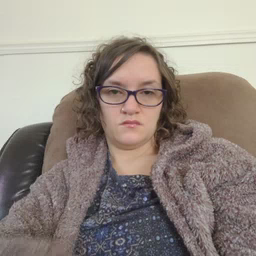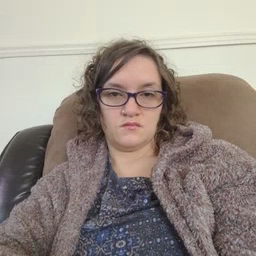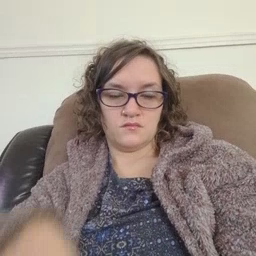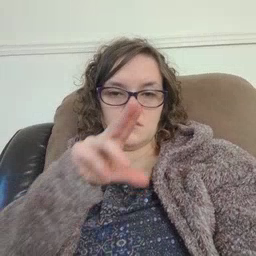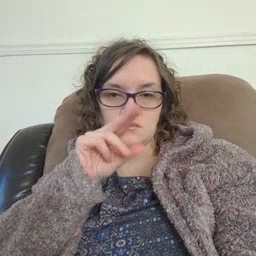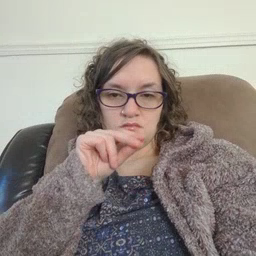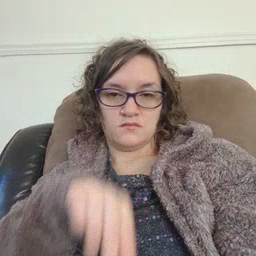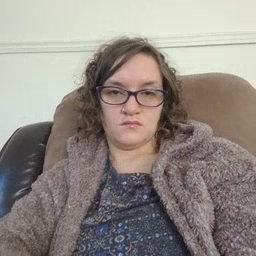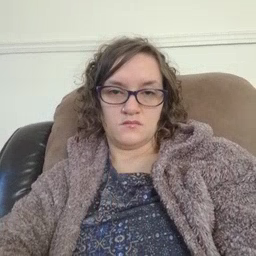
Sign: duck